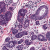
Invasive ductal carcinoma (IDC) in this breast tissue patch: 0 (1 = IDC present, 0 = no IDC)